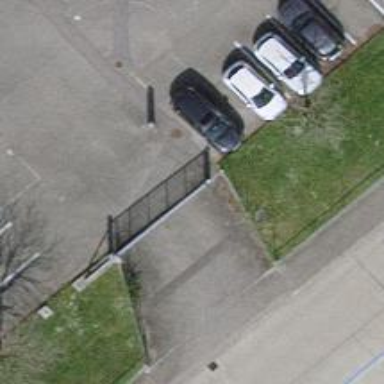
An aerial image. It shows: Gate.